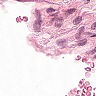
Metastatic tissue present: no